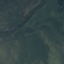
Label: HerbaceousVegetation